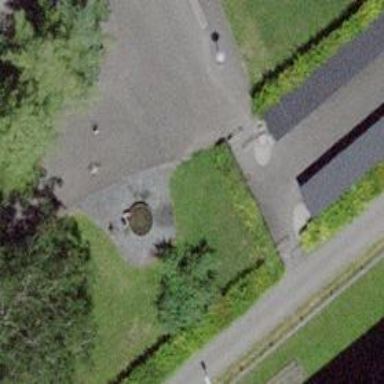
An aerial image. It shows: Fountain that functions as water well.